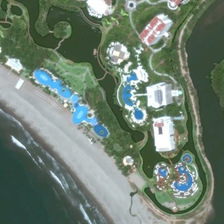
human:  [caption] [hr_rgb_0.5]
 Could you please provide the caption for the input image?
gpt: a light gray road besides the resort and tow lakes on either hand .

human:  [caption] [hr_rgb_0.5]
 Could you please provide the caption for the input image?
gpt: some houses with red or white roof and many pools on the land .

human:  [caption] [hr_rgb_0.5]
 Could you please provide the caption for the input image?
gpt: two lakes moss green or dark green water surround the resort in it .

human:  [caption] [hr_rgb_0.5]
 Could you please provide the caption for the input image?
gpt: a resort with many pools and houses while surrounded by lakes .

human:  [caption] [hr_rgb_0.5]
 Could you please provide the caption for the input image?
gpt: some buildings and green trees are next to a beach .